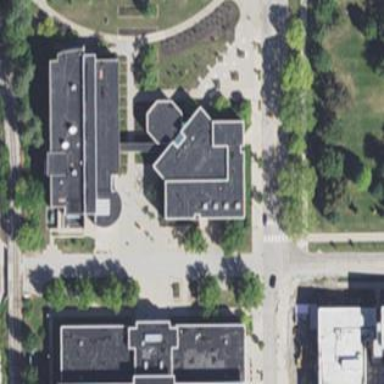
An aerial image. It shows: University building.